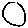
Label: circle